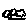
Label: cloud